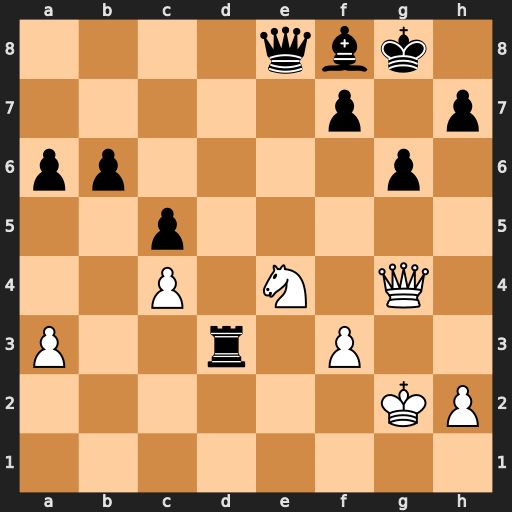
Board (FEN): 4qbk1/5p1p/pp4p1/2p5/2P1N1Q1/P2r1P2/6KP/8
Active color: w
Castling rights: -
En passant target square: -
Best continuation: Nf6+ Kh8 Nxe8